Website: bh-photo
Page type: account-selection
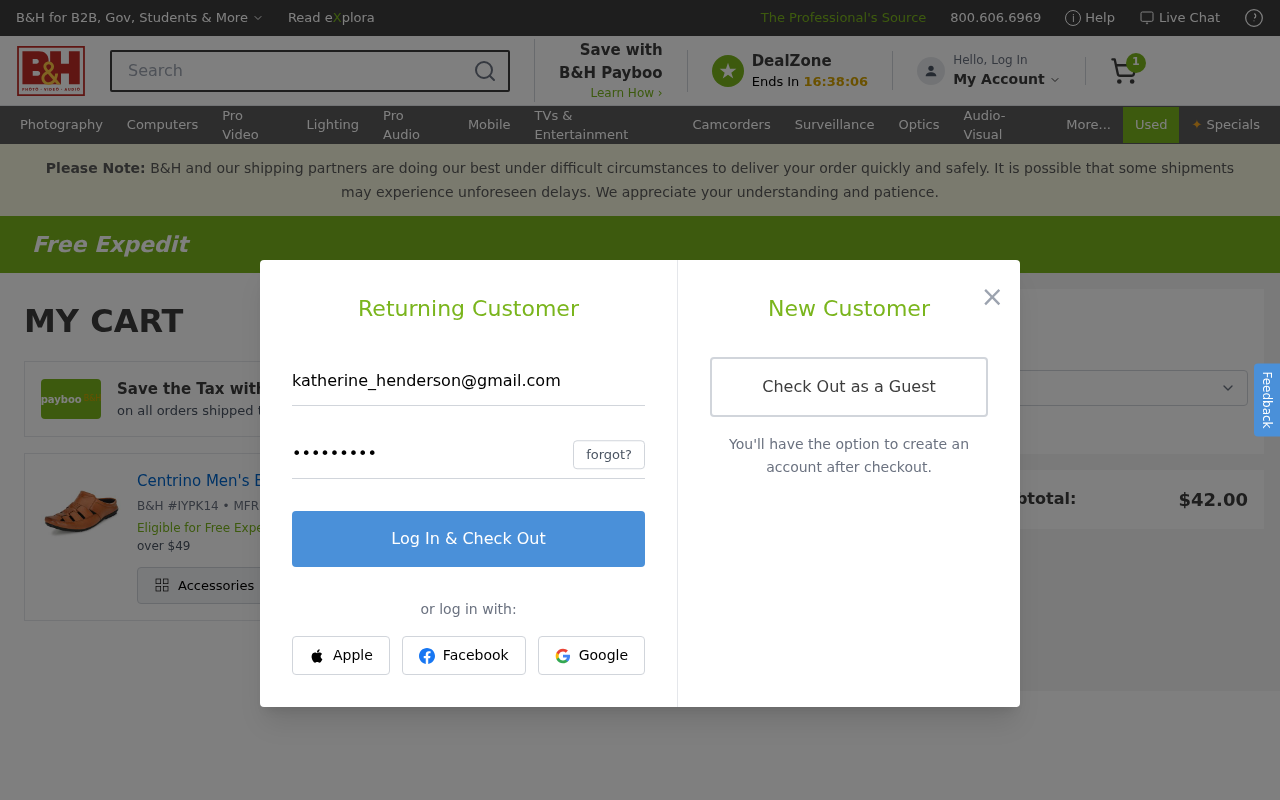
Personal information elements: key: PII_EMAIL
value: katherine_henderson@gmail.com
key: PII_POSTCODE
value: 72544
Product elements: key: PRODUCT1_NAME
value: Centrino Men's Beige Fisherman Sandals-11 UK (45 EU) (12 US) (6105-03)
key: PRODUCT1_QUANTITY
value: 1
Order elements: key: ORDER_NUM_ITEMS
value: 1
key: ORDER_SUBTOTAL
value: $42.00
Search elements: key: HEADER_SEARCH
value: Search
Other elements: key: BH_ITEM_NUMBER
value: IYPK14
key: MFR_NUMBER
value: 93103E